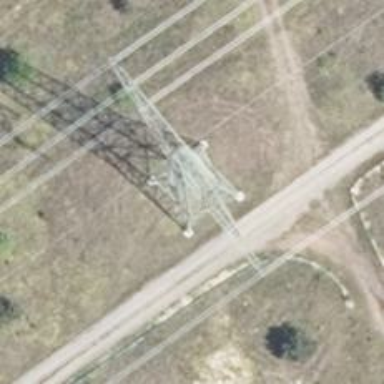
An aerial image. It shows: Power tower.